Interaction volume radius: 5 \u00c5
Interaction volume height: 30 \u00c5
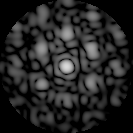
Disorder parameter: 0.475